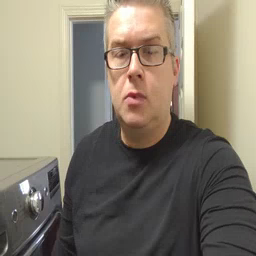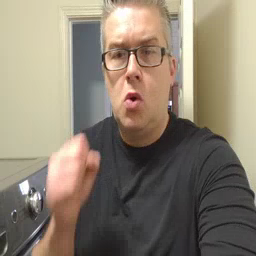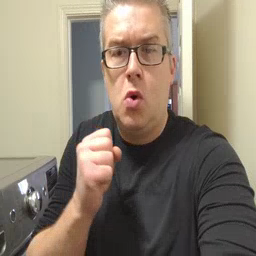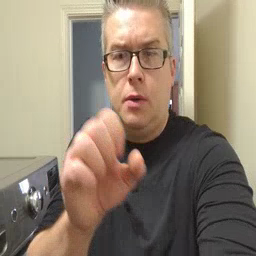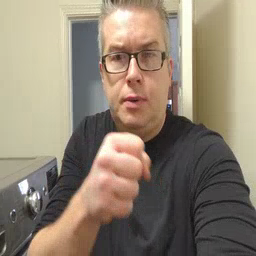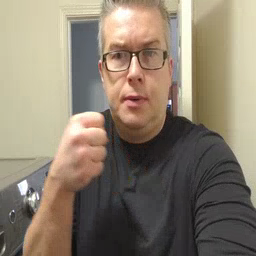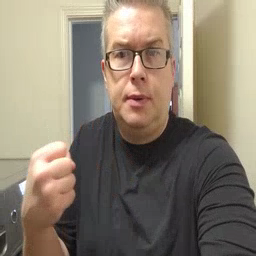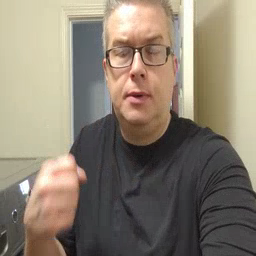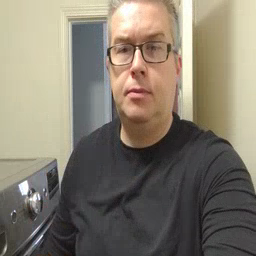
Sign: refrigerator